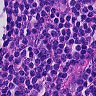
Metastatic tissue present: no